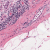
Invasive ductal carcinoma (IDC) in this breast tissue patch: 1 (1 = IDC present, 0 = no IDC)